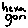
Label: hexagon